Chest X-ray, AP view. Patient: 53 years old, sex M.
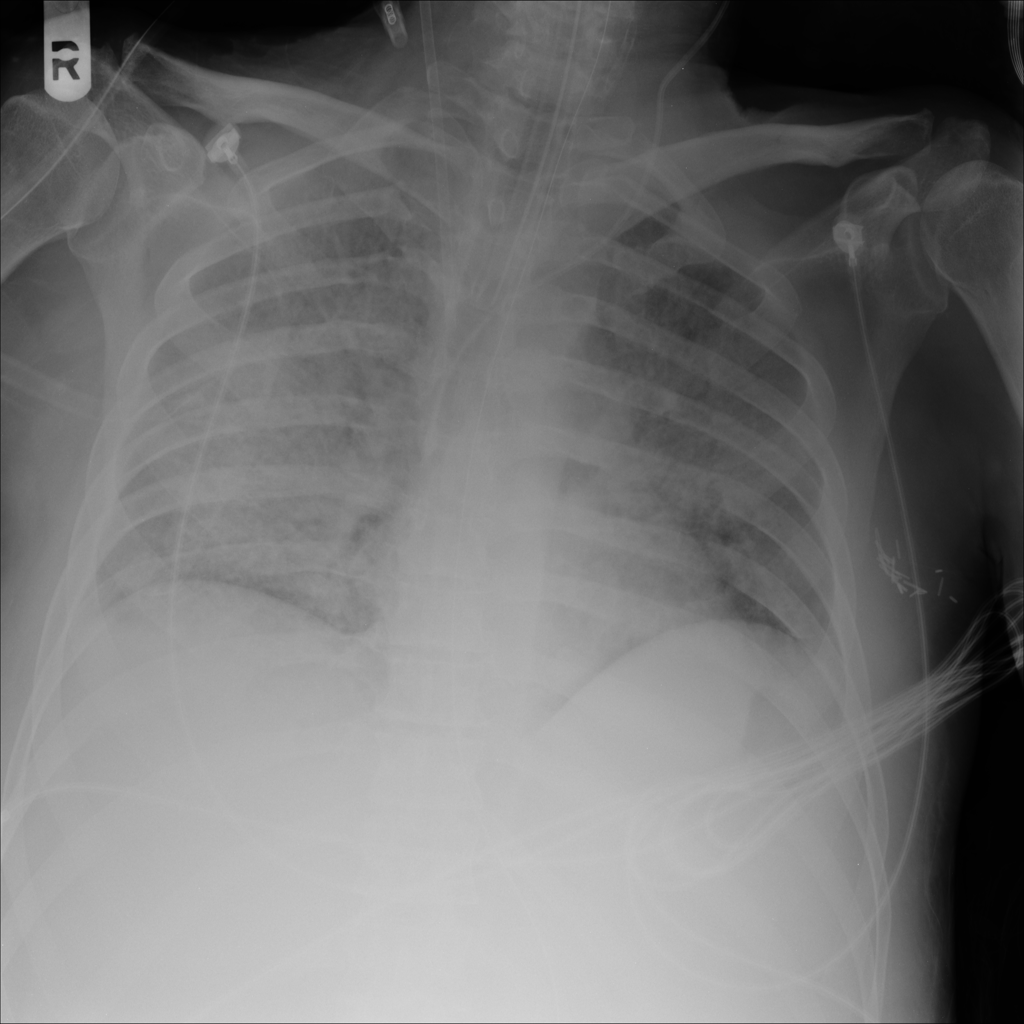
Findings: Consolidation